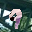
Label: 9